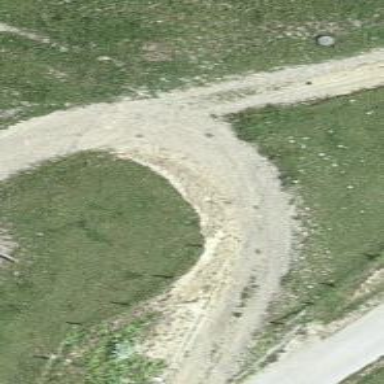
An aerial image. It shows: Track with compacted grade 2 surface.